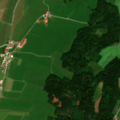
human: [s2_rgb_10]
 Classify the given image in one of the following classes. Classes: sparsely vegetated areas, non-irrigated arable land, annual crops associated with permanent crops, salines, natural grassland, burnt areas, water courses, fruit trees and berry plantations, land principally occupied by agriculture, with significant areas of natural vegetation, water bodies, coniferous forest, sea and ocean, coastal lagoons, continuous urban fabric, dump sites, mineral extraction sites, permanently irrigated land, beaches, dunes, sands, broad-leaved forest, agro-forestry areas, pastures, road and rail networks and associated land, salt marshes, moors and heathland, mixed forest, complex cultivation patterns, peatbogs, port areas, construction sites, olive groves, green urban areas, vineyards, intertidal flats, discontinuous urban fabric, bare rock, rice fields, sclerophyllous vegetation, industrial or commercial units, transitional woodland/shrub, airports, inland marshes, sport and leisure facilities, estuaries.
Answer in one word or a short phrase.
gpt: pastures, mixed forest